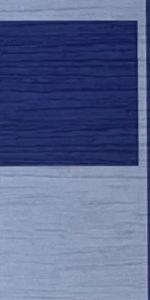
Label: Empty